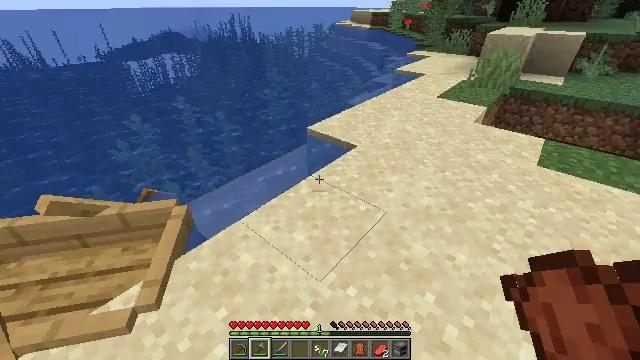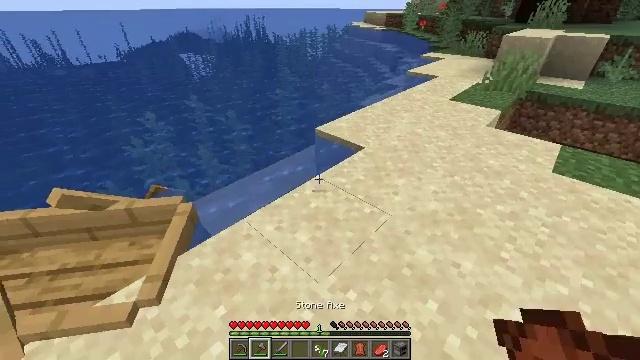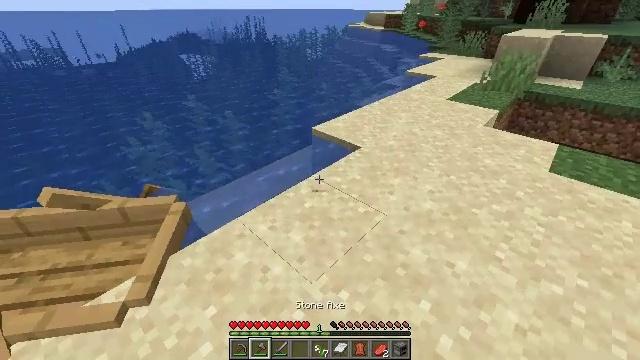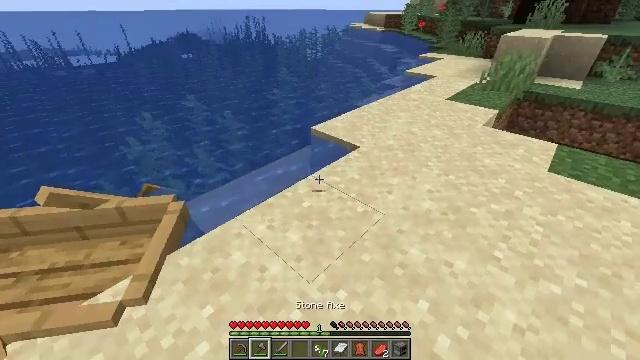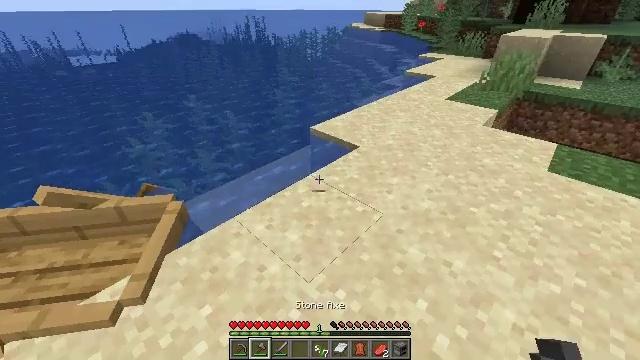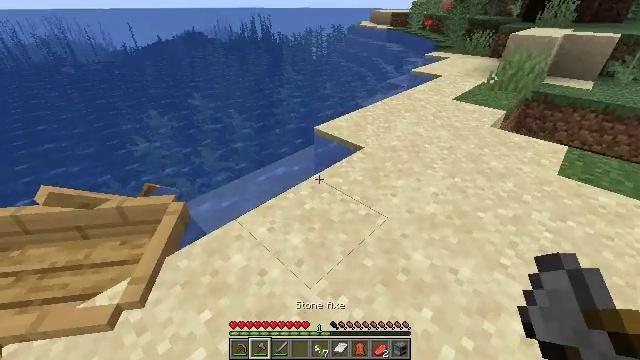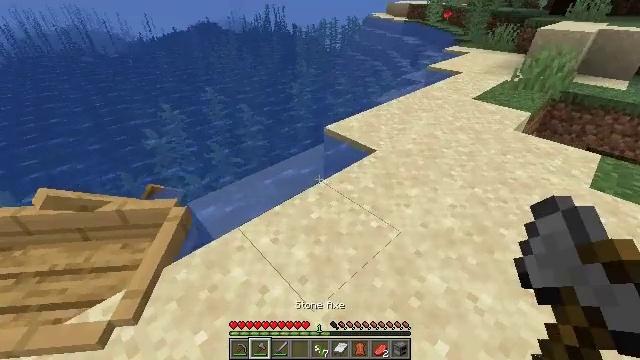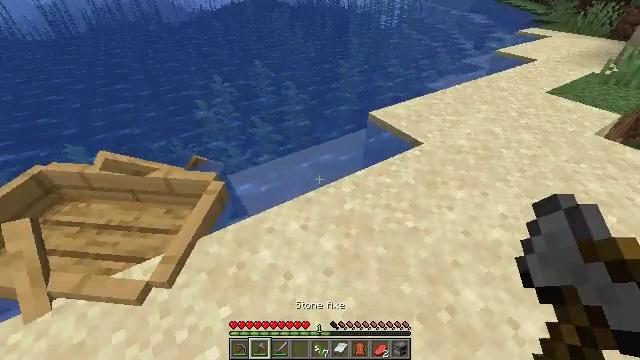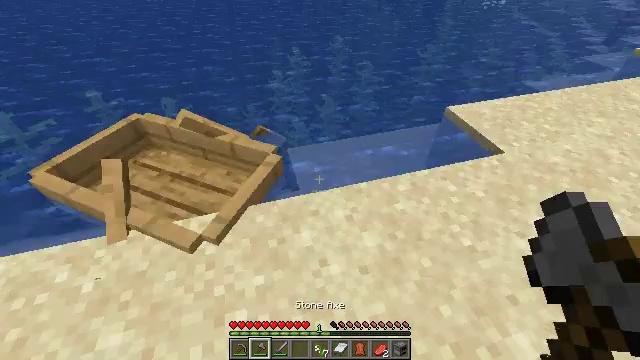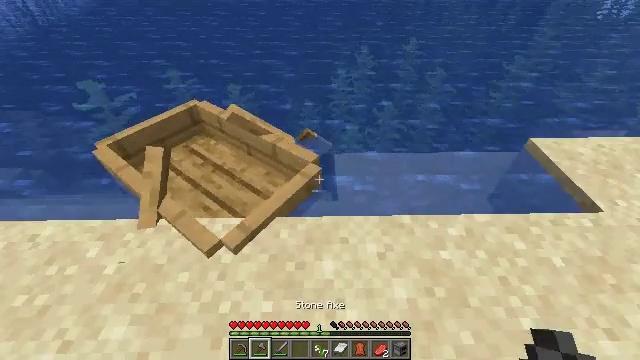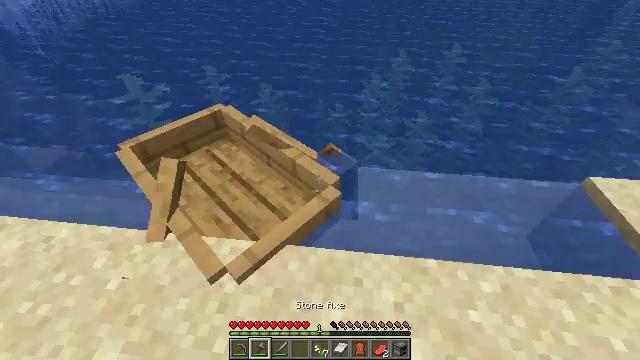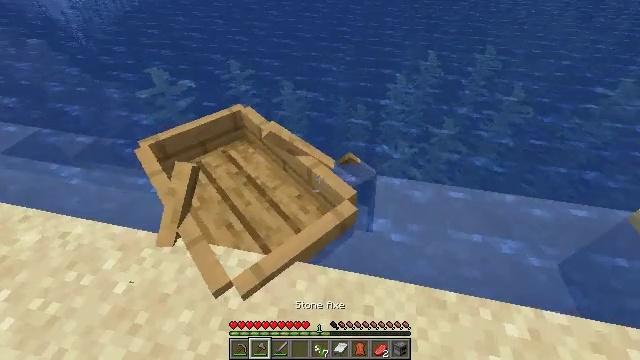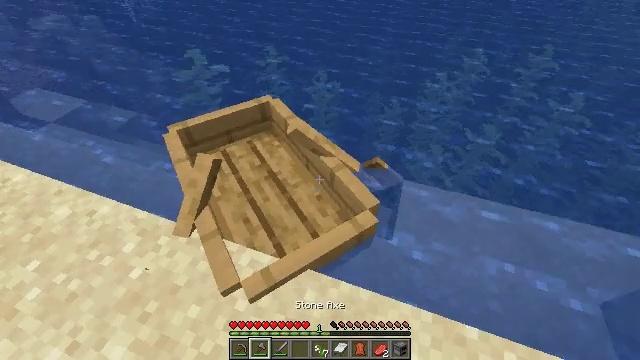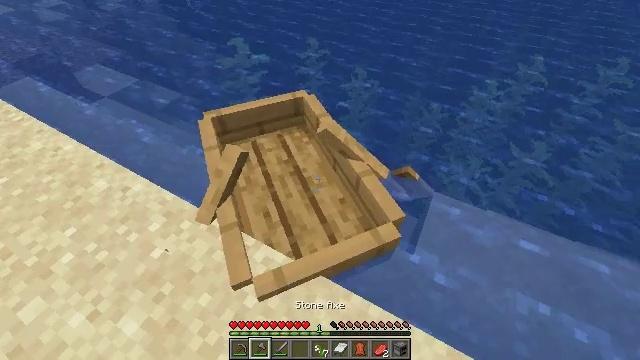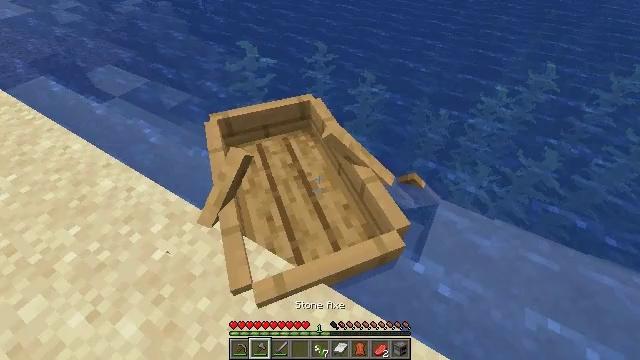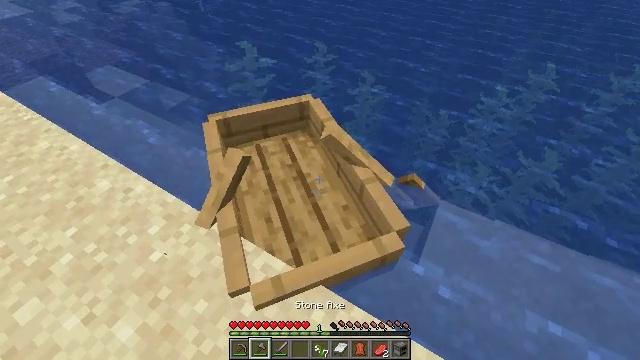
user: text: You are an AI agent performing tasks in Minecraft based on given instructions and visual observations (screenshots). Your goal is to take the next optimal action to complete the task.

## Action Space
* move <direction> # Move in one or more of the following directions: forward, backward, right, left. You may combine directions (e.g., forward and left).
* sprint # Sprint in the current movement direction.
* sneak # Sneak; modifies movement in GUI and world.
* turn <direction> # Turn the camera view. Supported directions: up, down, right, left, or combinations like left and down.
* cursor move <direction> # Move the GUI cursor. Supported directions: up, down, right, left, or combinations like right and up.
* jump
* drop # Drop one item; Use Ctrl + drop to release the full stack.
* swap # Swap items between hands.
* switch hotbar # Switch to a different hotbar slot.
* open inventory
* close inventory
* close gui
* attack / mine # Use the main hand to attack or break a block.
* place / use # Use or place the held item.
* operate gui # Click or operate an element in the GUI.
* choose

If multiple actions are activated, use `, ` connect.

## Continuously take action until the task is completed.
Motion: motion action
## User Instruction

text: Check crafting table to make white dye.
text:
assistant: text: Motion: turn left, switch to hotbar 2
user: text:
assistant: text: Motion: switch to hotbar 2
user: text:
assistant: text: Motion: switch to hotbar 2
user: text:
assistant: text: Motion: no_op
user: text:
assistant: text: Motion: move forward, turn left
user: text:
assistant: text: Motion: move forward, turn left and down
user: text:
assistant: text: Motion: move forward, turn left and down
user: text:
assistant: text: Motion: move forward, turn left and down
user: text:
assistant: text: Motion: move forward, turn left
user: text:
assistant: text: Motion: move forward, turn left
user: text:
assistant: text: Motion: move forward, turn left
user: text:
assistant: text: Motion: turn left and down
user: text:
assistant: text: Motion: turn left and down
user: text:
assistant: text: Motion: turn left
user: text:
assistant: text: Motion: no_op
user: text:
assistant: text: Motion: attack / mine
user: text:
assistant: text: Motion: attack / mine
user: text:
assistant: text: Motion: attack / mine
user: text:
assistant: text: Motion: no_op
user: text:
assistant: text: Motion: no_op
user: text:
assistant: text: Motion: no_op
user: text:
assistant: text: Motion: no_op
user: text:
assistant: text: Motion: no_op
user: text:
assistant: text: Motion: no_op
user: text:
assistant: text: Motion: no_op
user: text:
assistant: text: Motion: no_op
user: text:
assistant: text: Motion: no_op
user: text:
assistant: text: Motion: no_op
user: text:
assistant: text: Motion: no_op
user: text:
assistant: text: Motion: move forward